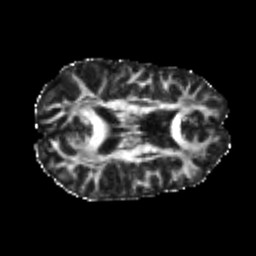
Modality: FA
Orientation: axial
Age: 23
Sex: male
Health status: healthy
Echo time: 0.074 s